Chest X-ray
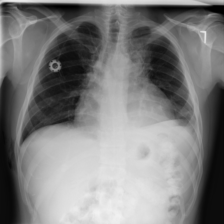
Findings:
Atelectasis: negative
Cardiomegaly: positive
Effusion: positive
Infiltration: positive
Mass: negative
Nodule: negative
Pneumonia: negative
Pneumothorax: negative
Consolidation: negative
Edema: negative
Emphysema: negative
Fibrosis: negative
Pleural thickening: negative
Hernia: negative